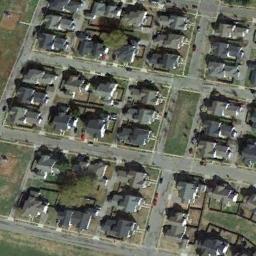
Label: medium_residential